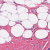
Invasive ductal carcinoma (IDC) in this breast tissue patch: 0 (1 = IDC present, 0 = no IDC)